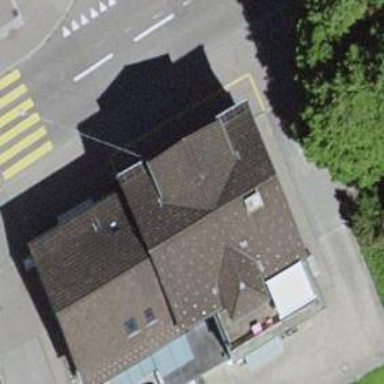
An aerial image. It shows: Pharmacy.